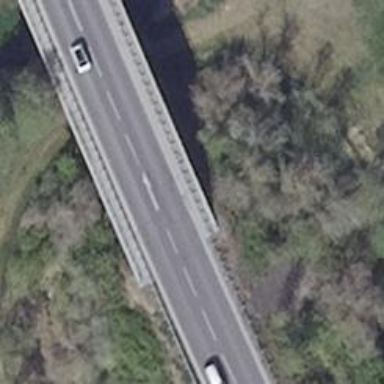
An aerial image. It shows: Motorway bridge with asphalt surface. The bridge is part of primary highway.